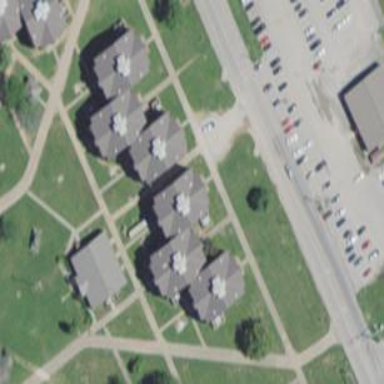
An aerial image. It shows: Building with apartments that resembles military barracks.